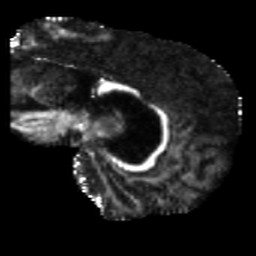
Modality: FA
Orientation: sagittal
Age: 31
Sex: female
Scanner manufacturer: siemens
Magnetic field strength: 3 T
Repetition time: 5.47 s
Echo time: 0.0854 s